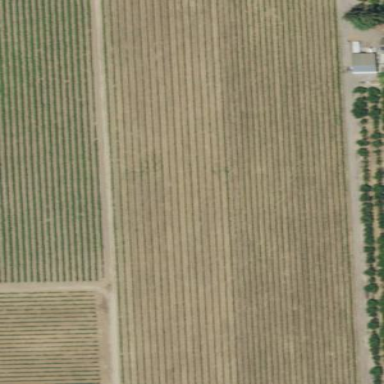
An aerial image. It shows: Vineyard growing grapes.